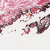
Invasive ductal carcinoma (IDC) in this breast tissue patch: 0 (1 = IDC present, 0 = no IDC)